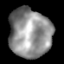
Tissue: lung
Cell type: Epithelial cells
Senescence score: 0.2097
Nuclear area (px): 2018
Mean DAPI intensity: 143.898